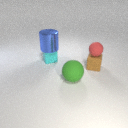
small cyan rubber cube to the left of large green rubber sphere